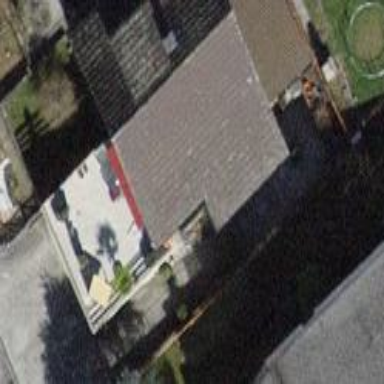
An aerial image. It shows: Building with tile roof.